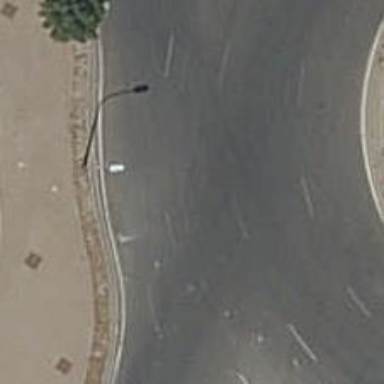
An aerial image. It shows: Roundabout on primary highway.